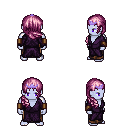
a pixel art fantasy rpg character, male body template, dark elf, purple skin, purple robe, robe skirt, pink right-swept hairstyle, purple tiara, leather bracers, four views (front, back, left, right), 2x2 character sprite sheet, small pixel art, hard edges, no anti-aliasing